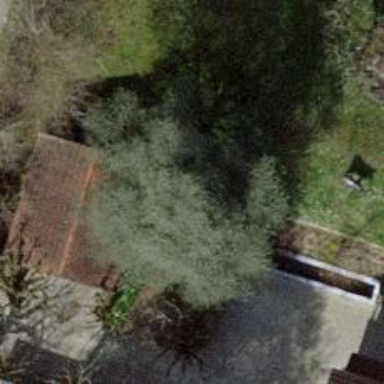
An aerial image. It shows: Evergreen tree with needle-leaved leaves.